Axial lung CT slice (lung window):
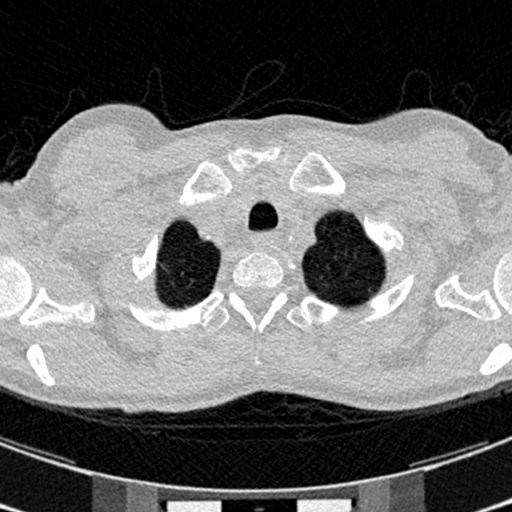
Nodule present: no